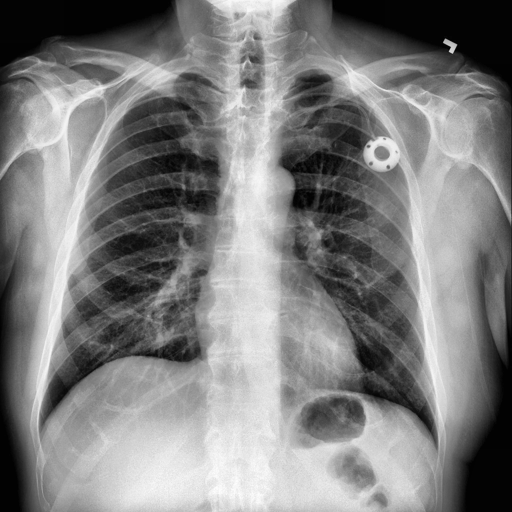
Finding: NORMAL